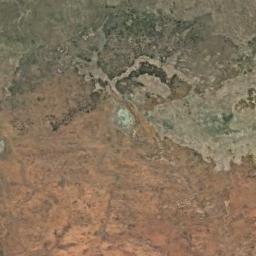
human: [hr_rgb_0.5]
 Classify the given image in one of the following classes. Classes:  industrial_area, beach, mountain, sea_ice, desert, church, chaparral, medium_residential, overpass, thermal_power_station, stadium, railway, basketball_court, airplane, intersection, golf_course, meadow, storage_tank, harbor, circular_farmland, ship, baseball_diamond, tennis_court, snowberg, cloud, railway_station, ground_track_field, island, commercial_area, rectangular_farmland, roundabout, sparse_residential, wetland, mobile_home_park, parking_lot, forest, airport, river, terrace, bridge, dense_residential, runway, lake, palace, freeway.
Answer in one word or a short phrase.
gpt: desert